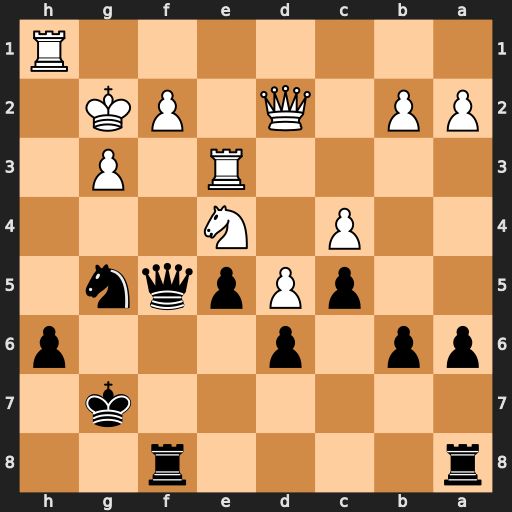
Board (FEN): r4r2/6k1/pp1p3p/2pPpqn1/2P1N3/4R1P1/PP1Q1PK1/7R
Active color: b
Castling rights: -
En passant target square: -
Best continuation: Nxe4 Rxe4 Qxe4+